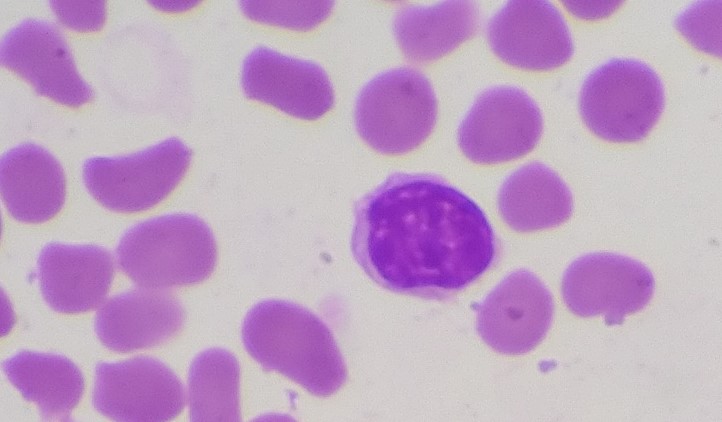
White blood cell type: Lymphocyte